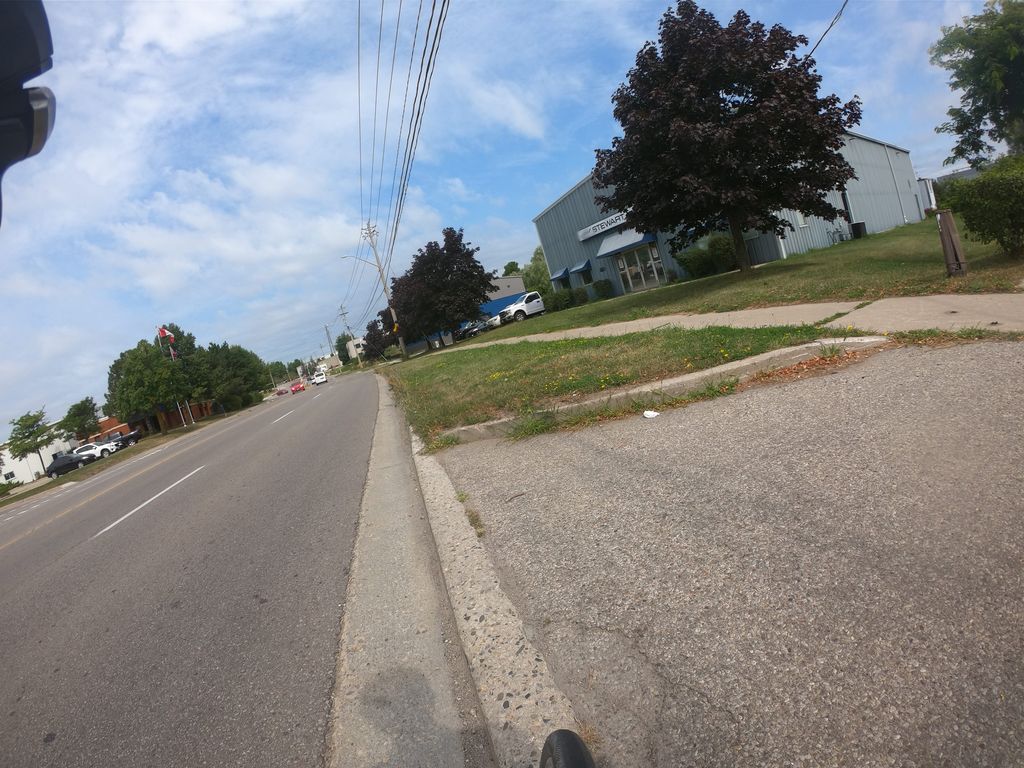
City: kitchener-waterloo